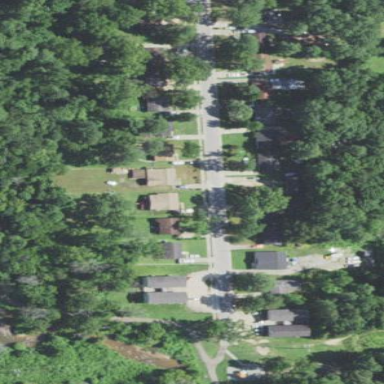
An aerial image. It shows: Residential area within neighborhood.